Question: we have a really strange behaviour with one of our apps running on a Tomcat 7 (with Java 1.6)
The app runs really good for some days, then we see a peak in the Garbage Collector Time, the CPU Usage is more than 10 times of he normal load and the memory isn't freed anymore:

The last drop was a restart of the app so the performance gets better. as you can see in the graph the space which is freed by the GC gets lower and lower at each run and at the end it isn't going to free any memory, so the performance of the app goes really low.
how can this behaviour be improved?
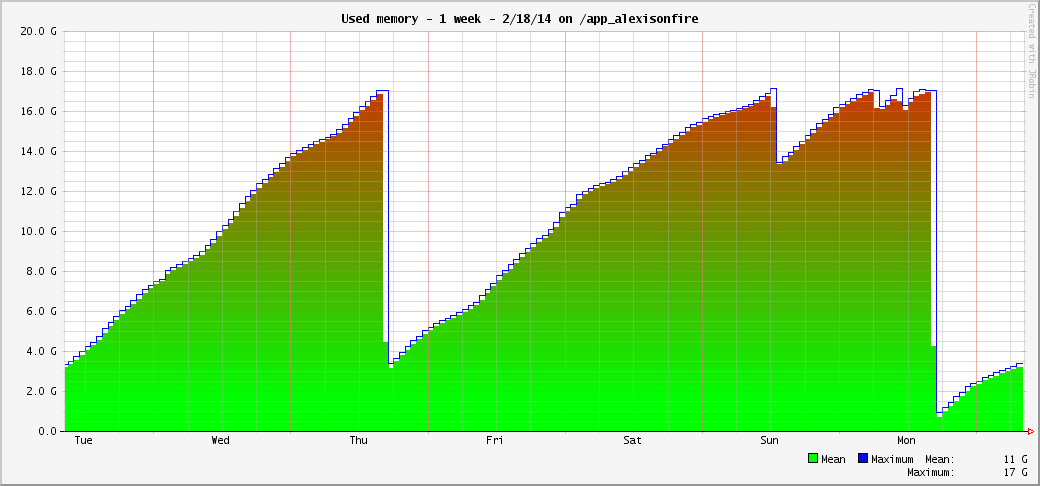
Answer: This looks like a memory leak - if the GC can't free the memory any more, it is most probably due to some code retaining references to unused objects. You should try to track the objects remaining in memory (that graphic tool of yours should have some way to peek into the heap memory regions and give you information on created objects) and make sure you erase any reference to unused objects so the GC can free them.